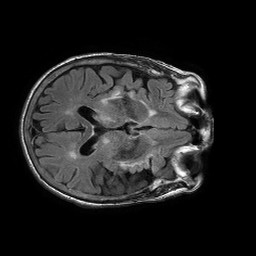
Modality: FLAIR
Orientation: axial
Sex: female
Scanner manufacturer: philips
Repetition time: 11 s
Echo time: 0.125 s